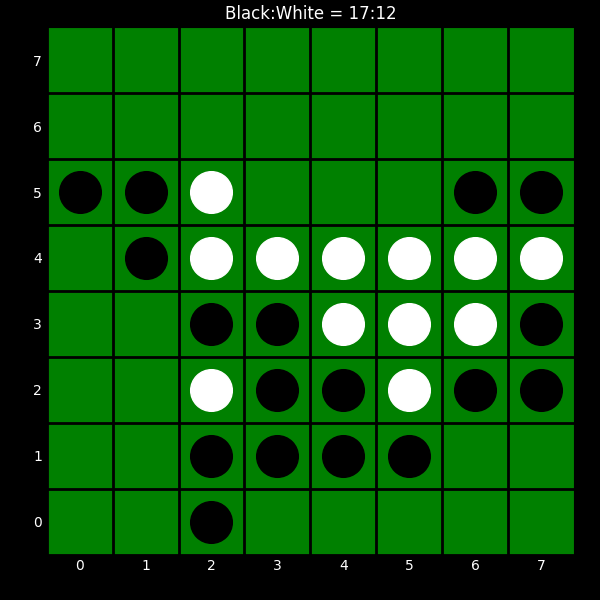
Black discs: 17
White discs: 12